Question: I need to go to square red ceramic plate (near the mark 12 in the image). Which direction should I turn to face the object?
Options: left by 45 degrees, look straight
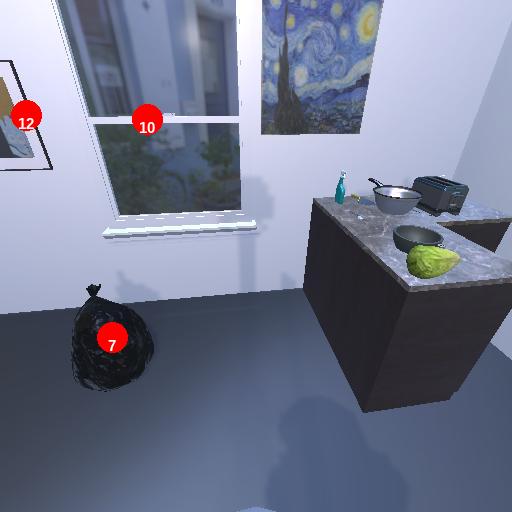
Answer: left by 45 degrees